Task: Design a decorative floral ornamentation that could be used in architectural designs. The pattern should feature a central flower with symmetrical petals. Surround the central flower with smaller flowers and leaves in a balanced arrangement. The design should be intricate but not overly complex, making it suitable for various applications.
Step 608:
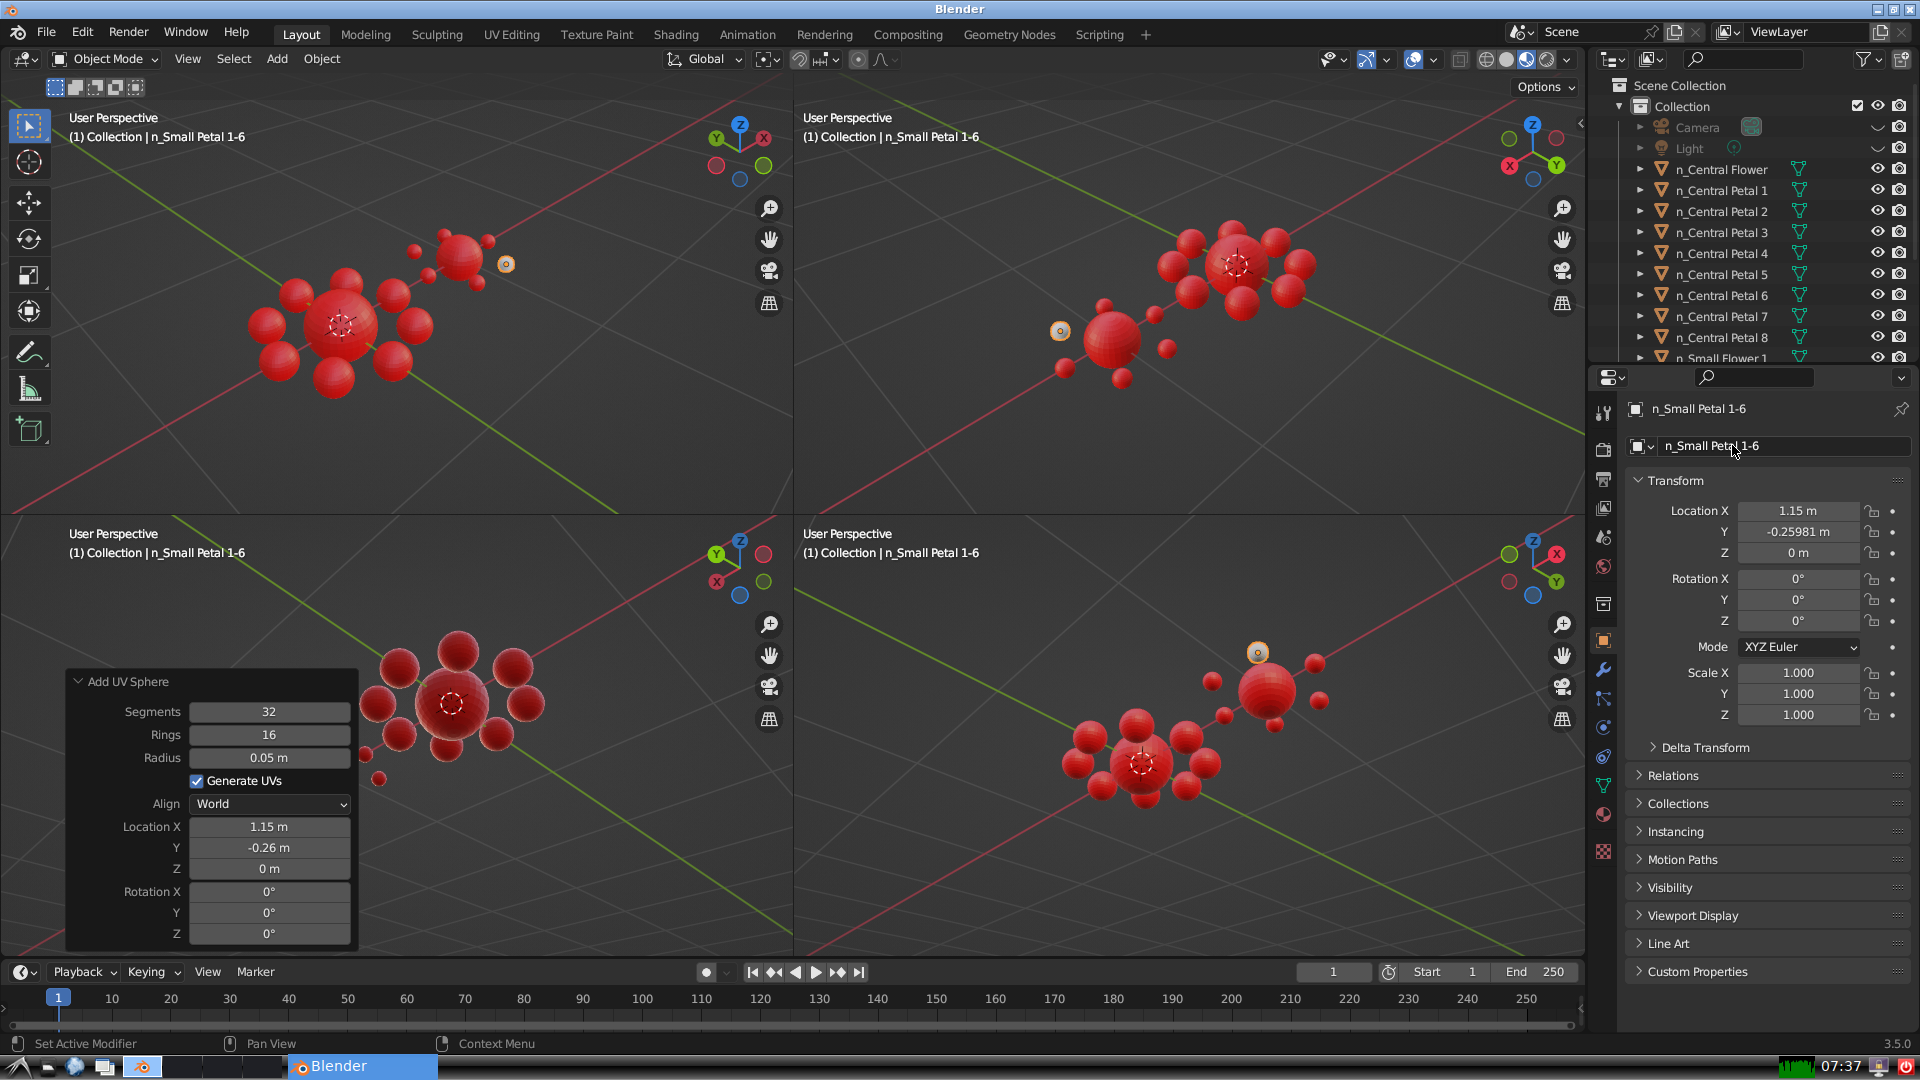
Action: {"mouse_move": [1603, 815]}